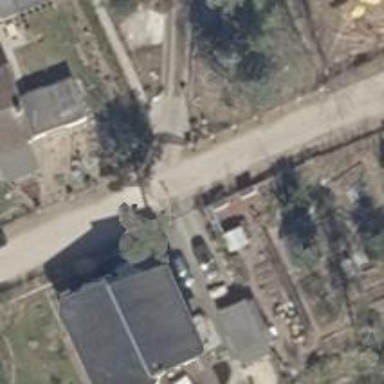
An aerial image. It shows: Driveway leading to service road.